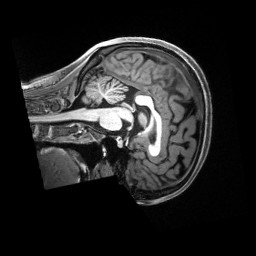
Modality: T1w
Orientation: sagittal
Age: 19
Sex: female
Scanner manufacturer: siemens
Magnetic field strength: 3 T
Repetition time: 2.5 s
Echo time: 0.00222 s